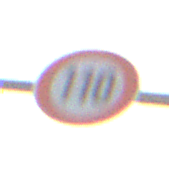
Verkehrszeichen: Geschwindigkeit110
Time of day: SunriseSunset
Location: Outdoor (Nature)
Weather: PartlyCloudy
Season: NotSpecified
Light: Natural